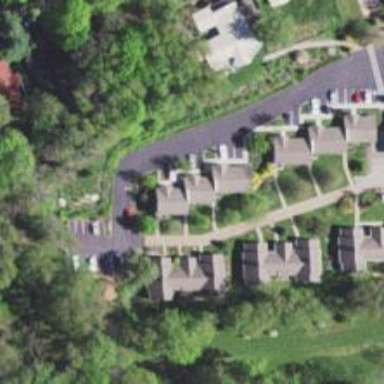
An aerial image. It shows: Alleyway designated as service road.